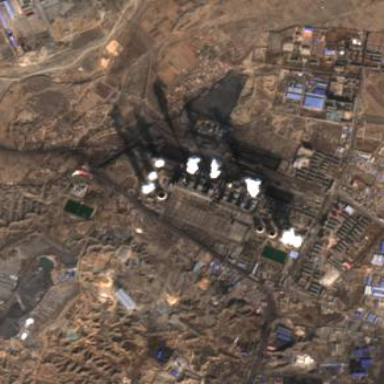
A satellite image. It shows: Industrial area with coal power plant.